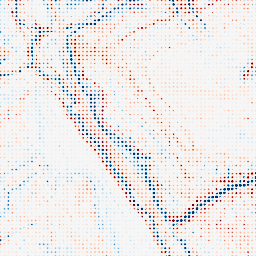
Category: edge_preserving
Decomposition family: bilateral
Decomposition parameters: d: 15
sigma_color: 50
sigma_space: 100
Upsampling method: sinc_blackman
Upsampling parameters: scale: 8
kernel_size: 4
Upsampling scale: 8